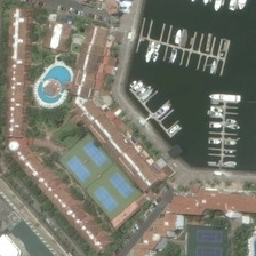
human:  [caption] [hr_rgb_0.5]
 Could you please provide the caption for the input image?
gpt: The resort is next to the big port.

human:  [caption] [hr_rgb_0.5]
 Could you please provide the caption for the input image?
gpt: The resort is adjacent to the Grand Pier.

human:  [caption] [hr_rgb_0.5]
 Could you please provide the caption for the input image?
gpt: The resort is near a large harbor.

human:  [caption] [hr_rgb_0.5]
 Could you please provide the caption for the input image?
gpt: the resort is next to the large harbour.

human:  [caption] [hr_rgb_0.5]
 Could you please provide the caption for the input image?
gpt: The FICA resort next to the Great Harbor.